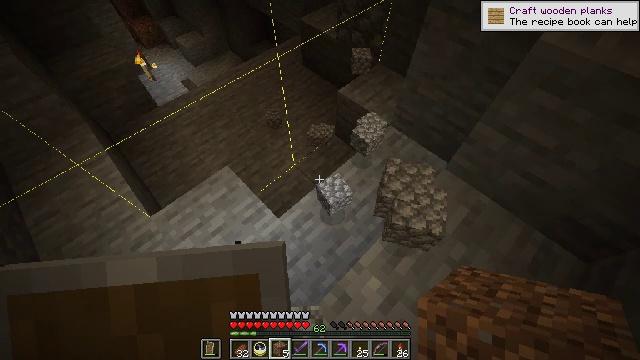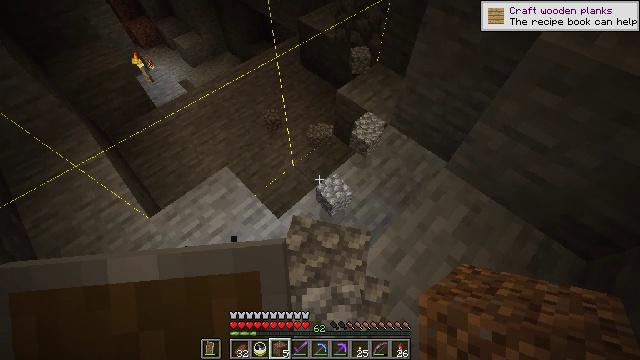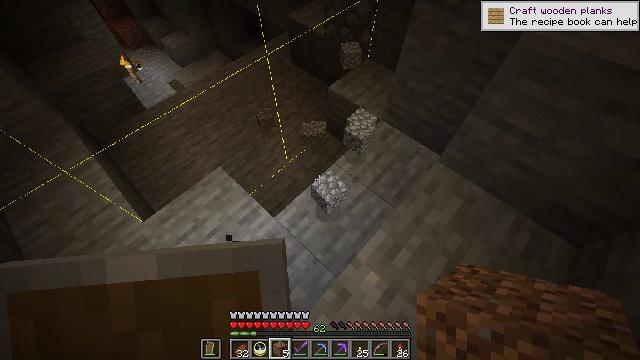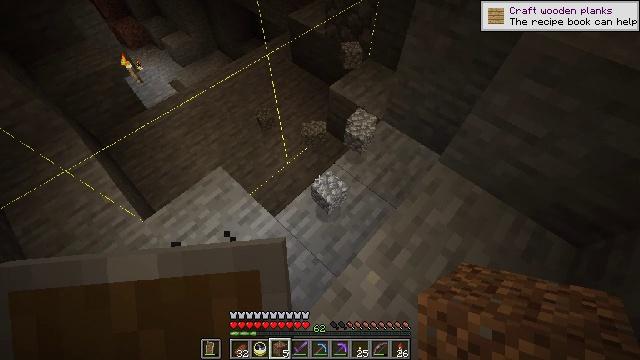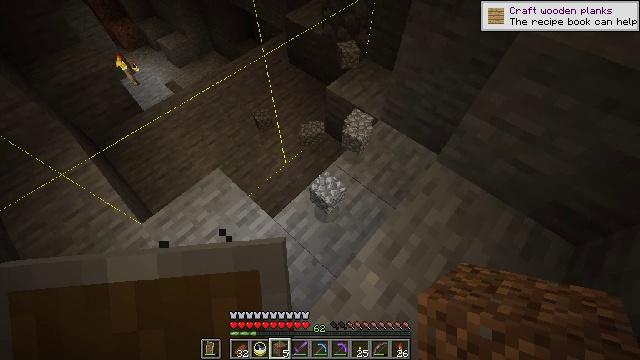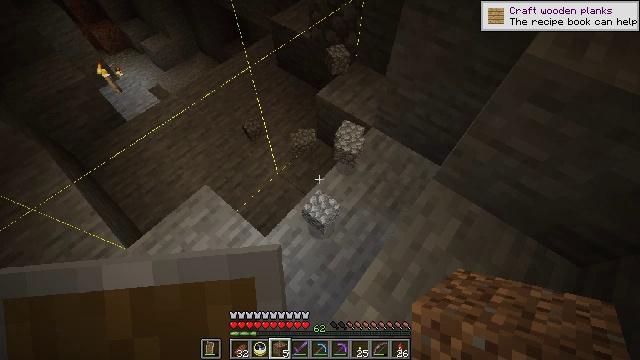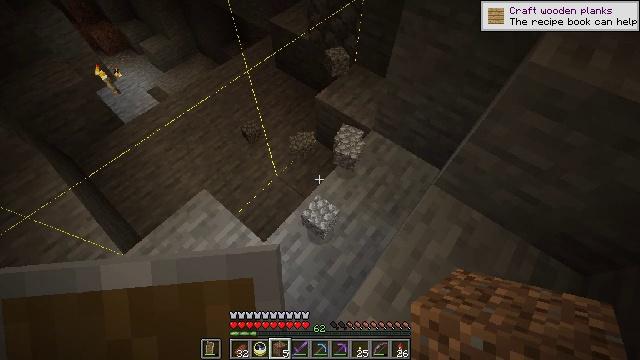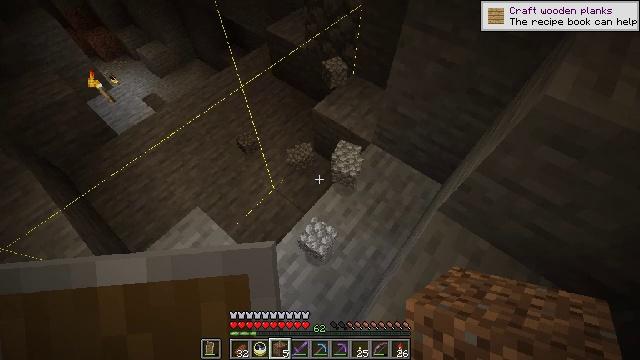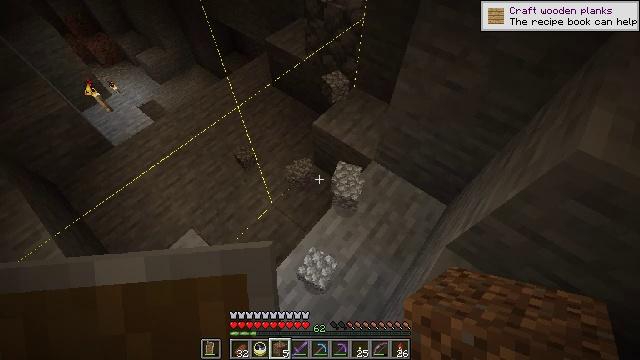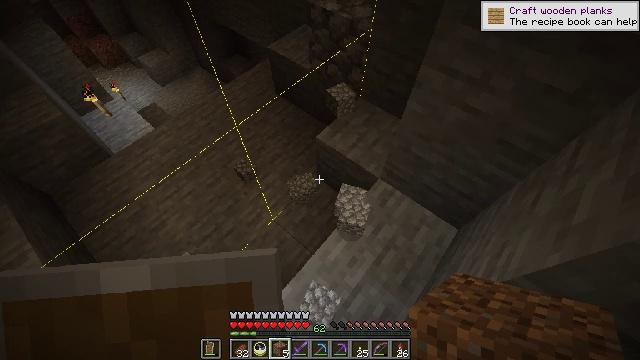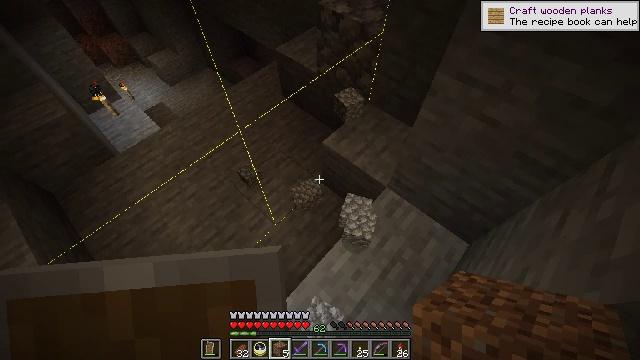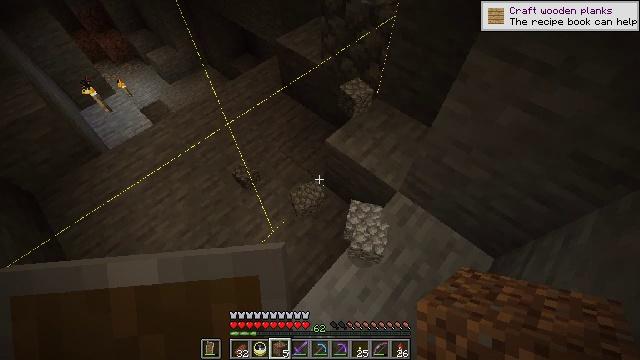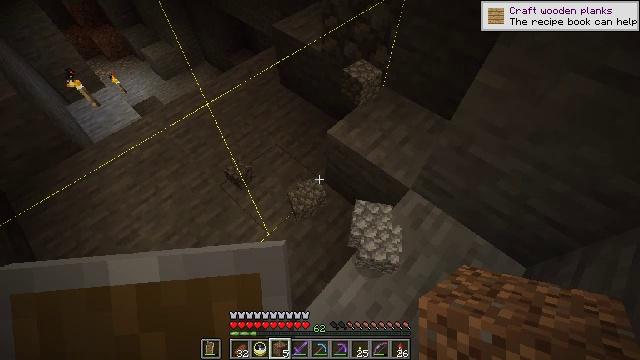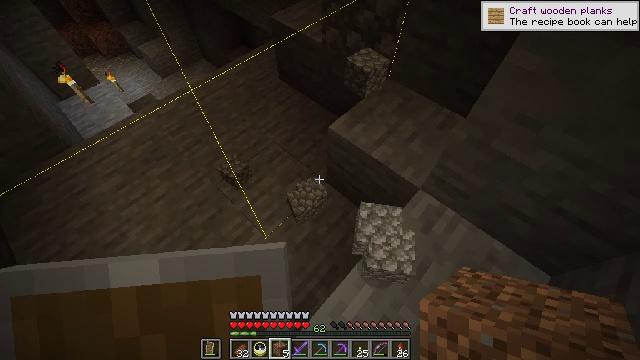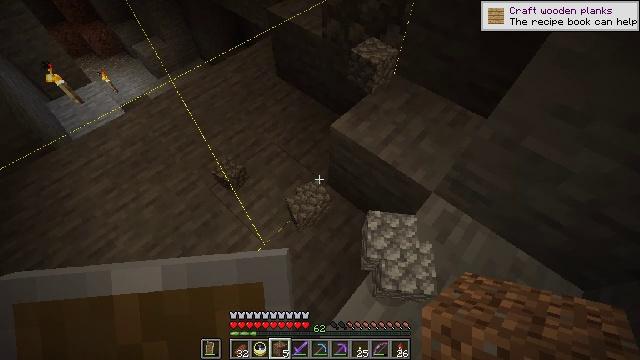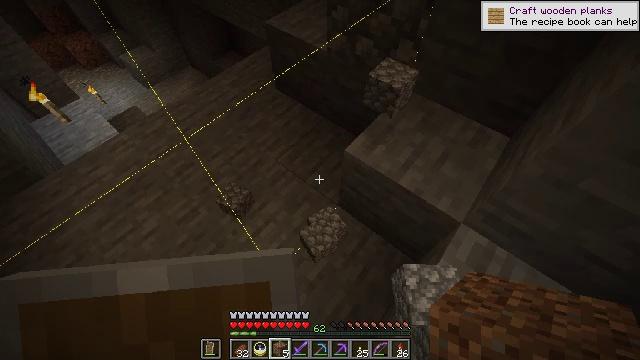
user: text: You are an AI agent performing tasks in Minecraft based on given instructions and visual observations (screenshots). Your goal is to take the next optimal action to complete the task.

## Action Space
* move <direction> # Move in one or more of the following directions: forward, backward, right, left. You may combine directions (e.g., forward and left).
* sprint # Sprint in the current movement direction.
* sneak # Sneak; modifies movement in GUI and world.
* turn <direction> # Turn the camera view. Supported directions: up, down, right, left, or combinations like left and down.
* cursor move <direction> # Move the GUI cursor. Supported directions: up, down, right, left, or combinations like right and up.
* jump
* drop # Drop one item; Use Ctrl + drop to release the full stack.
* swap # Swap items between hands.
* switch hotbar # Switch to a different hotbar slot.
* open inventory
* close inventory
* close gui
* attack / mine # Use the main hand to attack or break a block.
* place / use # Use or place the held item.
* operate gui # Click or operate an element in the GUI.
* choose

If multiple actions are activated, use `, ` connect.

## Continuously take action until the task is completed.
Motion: motion action
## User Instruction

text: Mine the gold ore underground.
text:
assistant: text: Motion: no_op
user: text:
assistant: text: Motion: turn right
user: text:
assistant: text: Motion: no_op
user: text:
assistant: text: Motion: move forward
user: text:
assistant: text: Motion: move forward, turn right
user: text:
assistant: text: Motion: move forward
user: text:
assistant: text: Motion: move forward
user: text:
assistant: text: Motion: move forward
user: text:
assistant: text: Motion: move forward
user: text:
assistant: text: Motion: move forward, turn left
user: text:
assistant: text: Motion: move forward
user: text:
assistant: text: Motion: move forward and move left
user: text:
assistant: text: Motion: move forward and move left
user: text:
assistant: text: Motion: move forward and move left
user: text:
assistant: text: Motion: move forward and move left, turn right
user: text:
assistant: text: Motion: move forward and move left, turn right
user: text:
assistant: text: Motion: move forward and move left, turn right
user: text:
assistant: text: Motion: move left, turn right
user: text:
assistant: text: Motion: turn right
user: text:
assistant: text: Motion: turn right and up
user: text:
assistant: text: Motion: turn right and up
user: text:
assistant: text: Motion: turn right
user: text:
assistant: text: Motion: turn right
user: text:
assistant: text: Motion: turn right
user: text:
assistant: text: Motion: turn right and up
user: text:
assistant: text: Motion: turn right and up
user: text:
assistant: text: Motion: turn up
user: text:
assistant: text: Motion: turn up
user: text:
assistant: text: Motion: turn up
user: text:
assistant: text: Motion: turn up